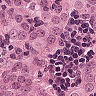
Metastatic tissue present: yes